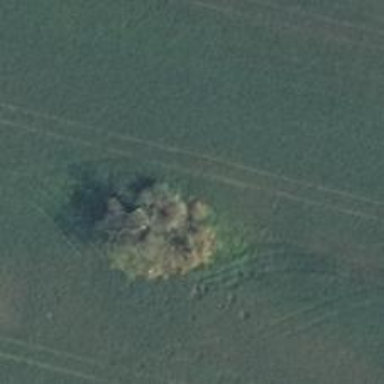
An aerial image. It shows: Hunting stand.